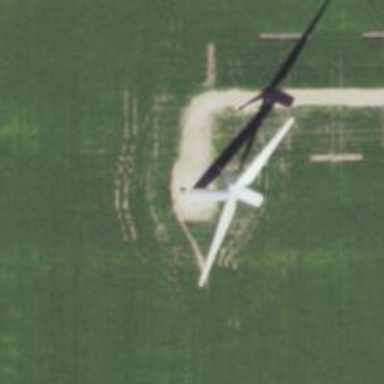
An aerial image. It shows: Wind turbine generator that utilizes wind as its source for generating electricity. It is of the horizontal axis type.